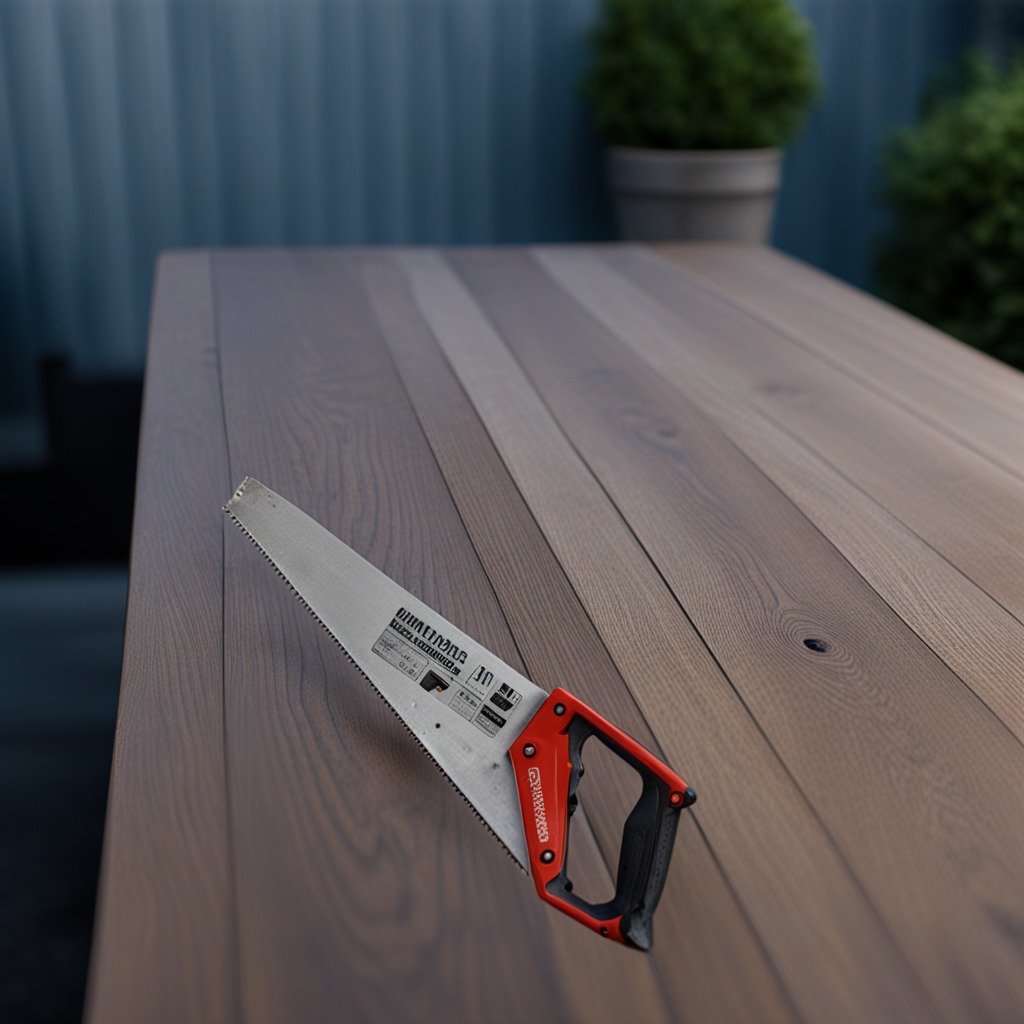
A handheld metal saw is lying on a old table with faint burn marks in a small garage at twilight.